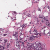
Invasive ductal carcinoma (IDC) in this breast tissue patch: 1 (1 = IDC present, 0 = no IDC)